Question:
How do I fix this? I don't want to change my server name I just want to customize the text here (no server name, still shows path/user). Also what's this section of the terminal window called?
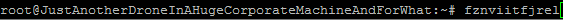
Answer: The Terminal Entry line prefix is called the shell prompt.
You can generally find the current config by typing
'''
echo $PS1
'''
That returned this for me: [\e]0;\u@^C\w\a]${debian_chroot:+($debian_chroot)}\u@\h:\w\$
So I was able to remove the "@\h" in both locations and get the desired tag.
'''
export PS1="\[\e]0;\u: \w\a\]${debian_chroot:+($debian_chroot)}\u:\w\$ "
'''
leaving me with "root:/kliq$'